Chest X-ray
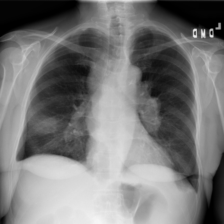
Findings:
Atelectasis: negative
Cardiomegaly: negative
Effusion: positive
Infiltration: negative
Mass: negative
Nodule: negative
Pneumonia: negative
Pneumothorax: negative
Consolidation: positive
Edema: negative
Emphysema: negative
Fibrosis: negative
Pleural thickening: negative
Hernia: negative